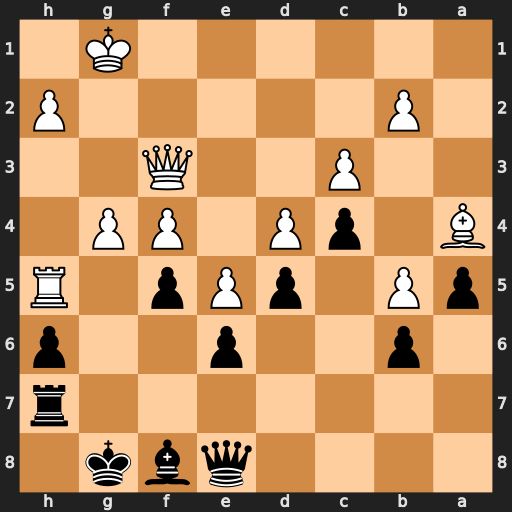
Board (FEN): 4qbk1/7r/1p2p2p/pP1pPp1R/B1pP1PP1/2P2Q2/1P5P/6K1
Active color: b
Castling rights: -
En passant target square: -
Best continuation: fxg4 Qxg4+ Rg7 Rg5 hxg5